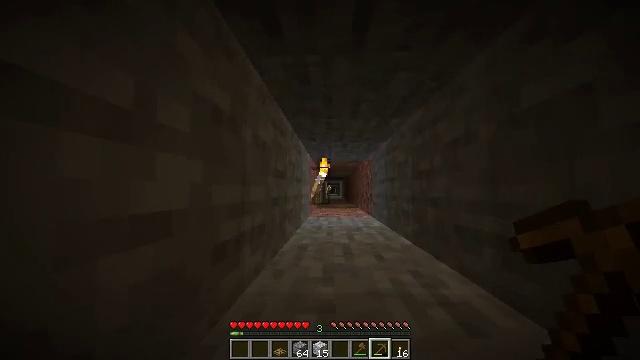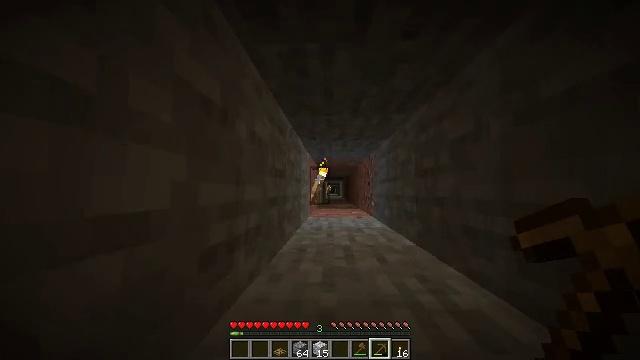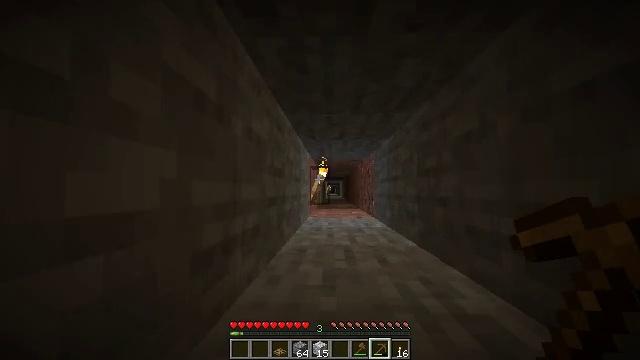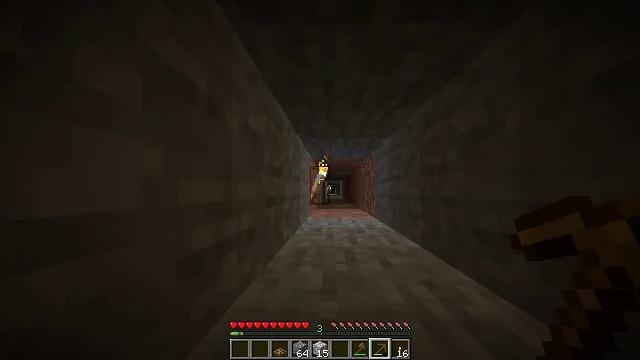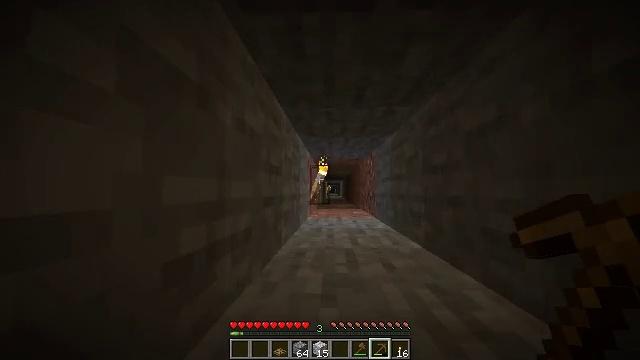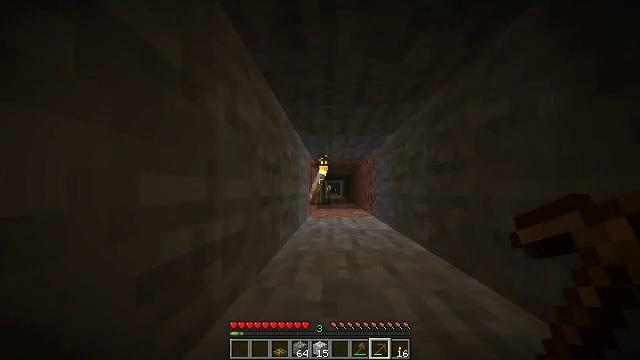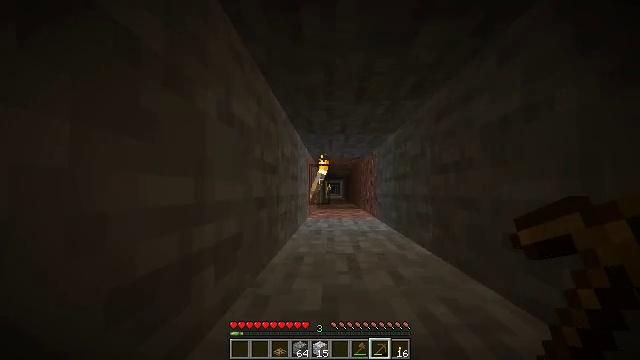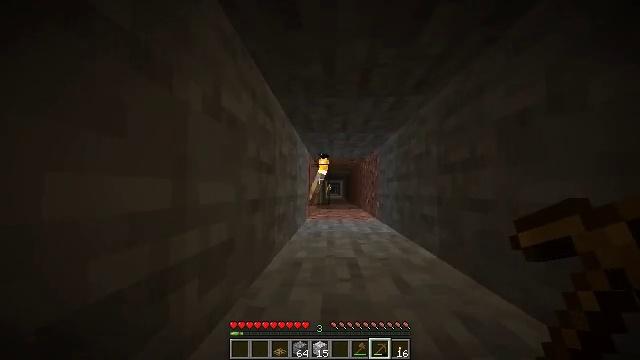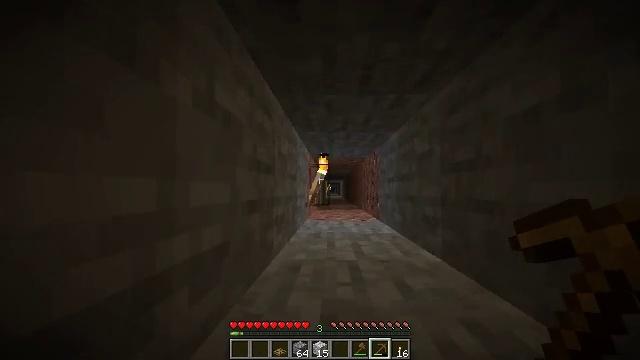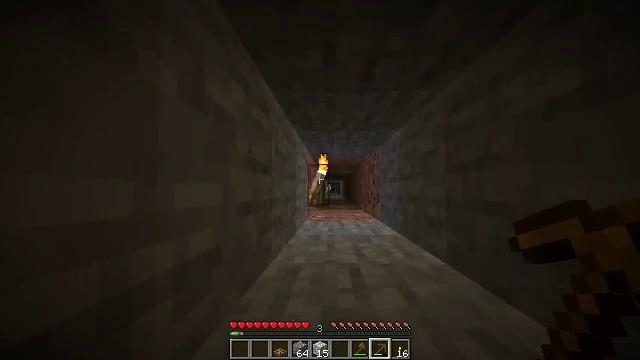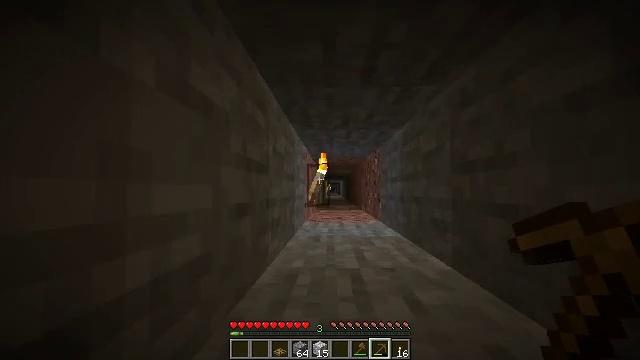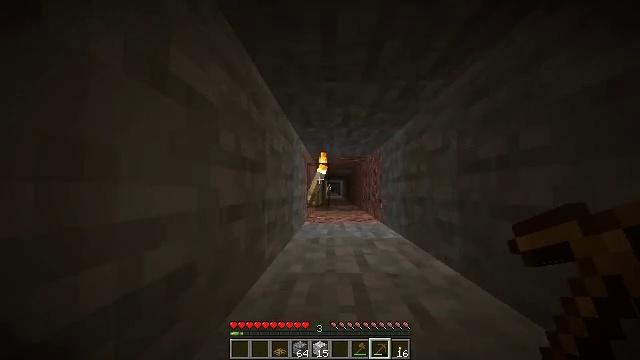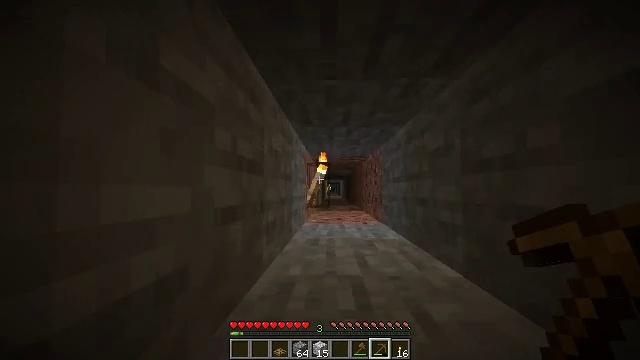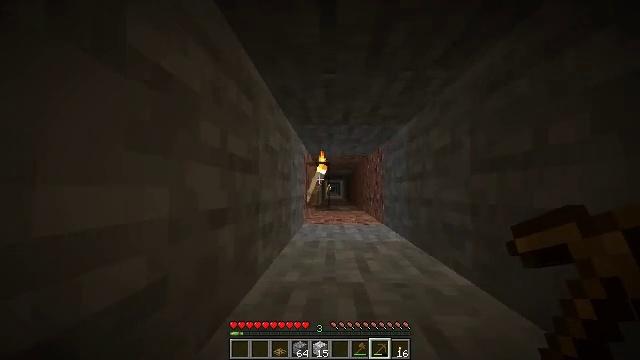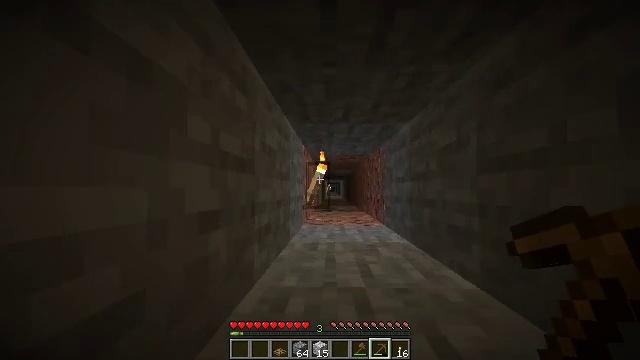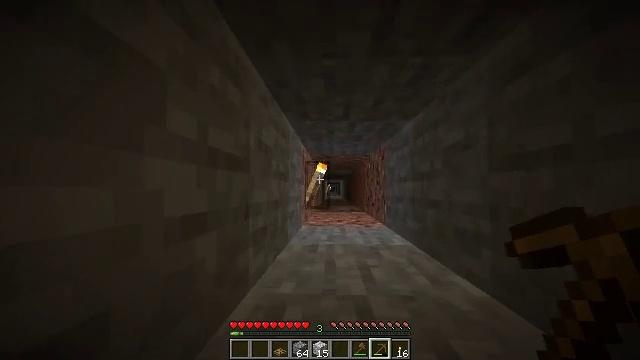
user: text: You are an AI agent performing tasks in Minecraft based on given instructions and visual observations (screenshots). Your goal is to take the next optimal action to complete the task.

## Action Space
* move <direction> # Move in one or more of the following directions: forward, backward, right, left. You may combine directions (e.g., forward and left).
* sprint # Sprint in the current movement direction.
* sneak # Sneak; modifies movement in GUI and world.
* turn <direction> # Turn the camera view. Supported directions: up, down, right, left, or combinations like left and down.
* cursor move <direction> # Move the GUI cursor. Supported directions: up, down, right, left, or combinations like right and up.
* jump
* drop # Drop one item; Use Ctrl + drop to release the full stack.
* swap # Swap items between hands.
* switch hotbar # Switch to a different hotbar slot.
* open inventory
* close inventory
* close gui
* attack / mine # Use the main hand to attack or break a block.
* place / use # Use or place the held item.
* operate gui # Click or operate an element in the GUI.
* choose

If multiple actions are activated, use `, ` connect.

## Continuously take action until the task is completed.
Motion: motion action
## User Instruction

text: Left click to collect the wall torch.
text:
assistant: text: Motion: move forward
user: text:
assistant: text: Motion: move forward
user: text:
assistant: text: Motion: move forward
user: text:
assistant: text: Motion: move forward
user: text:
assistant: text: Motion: move forward
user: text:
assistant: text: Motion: move forward
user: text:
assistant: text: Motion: move forward
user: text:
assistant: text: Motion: move forward
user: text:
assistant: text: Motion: move forward
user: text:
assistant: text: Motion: move forward
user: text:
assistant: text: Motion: move forward
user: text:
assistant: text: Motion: move forward
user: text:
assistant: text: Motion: move forward
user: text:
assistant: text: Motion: move forward
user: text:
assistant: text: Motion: move forward
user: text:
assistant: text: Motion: move forward
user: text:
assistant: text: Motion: move forward
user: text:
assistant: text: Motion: move forward
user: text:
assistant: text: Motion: move forward
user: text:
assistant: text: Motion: move forward
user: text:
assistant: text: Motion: move forward
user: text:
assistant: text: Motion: move forward
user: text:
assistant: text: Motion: move forward
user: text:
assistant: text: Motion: move forward
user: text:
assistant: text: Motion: move forward
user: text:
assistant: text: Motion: move forward
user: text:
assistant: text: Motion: move forward
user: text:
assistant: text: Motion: move forward
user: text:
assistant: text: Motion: move forward
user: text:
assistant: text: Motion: move forward